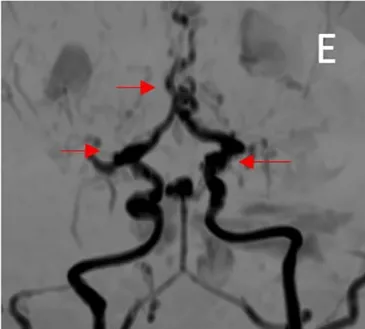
MRI performed at diagnosis. (E, F) MIP/3D TOF MRA: the coronal projection shows diffuse stenosis/dilatations of the vessels of the circle of Willis, with Moyamoya appearance, consisting in sub/occlusion of the middle cerebral arteries, stenosis of the anterior cerebral arteries (with a mouse-tail appearance), bilateral carotid siphons, basilar apex and tonsillar branch of the posterior-inferior cerebellar artery aneurysmal dilatation. The myriad of small collateral blood vessels including the rete mirabilis in the region of the perforating arteries is also visible. The red arrows point at the anomalies described.
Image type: radiology (mri)